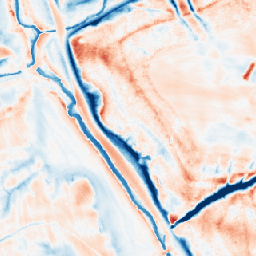
Category: edge_preserving
Decomposition family: guided
Decomposition parameters: radius: 8
eps: 0.01
Upsampling method: nearest
Upsampling parameters: scale: 8
Upsampling scale: 8